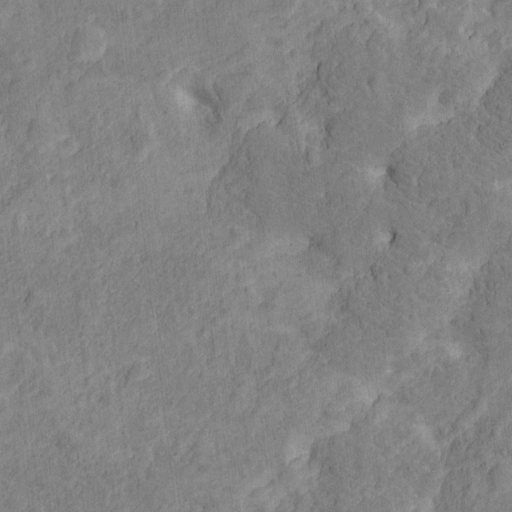
Classes present: Background